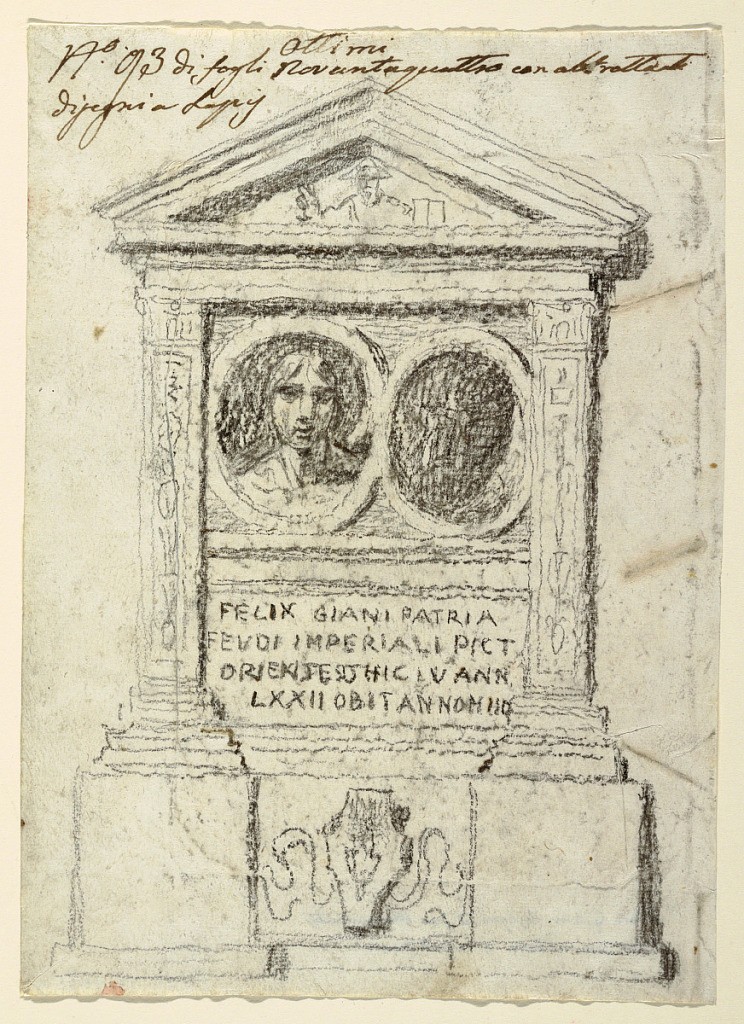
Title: Design for the Artist’ Sepulchral Monument
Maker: Felice Giani, Italian, 1758–1823
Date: ca. 1782
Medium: Charcoal on paper
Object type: Drawing
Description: An aedicule with triangular pediment, the tympanum shows God the Father. Side pilasters decorated with suggestion of candelabrum. Within are two connected ovals, the left shows a frontal bust. Tablet below inscribed with artist's name. Indistinct arms below.